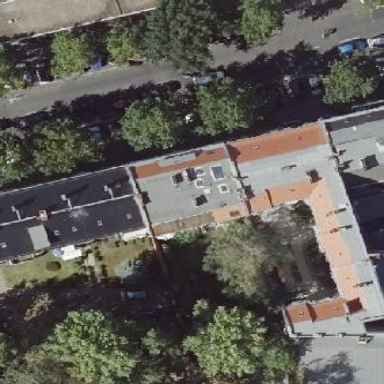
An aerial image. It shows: Residential building with unique double saltbox roof shape.